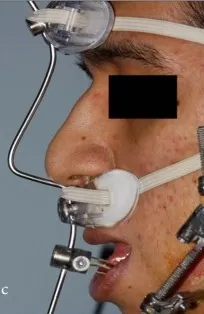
The Sh-device. (c) Lateral view of the patient wearing the Sh-device.
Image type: medical_photograph (other_medical_photograph)